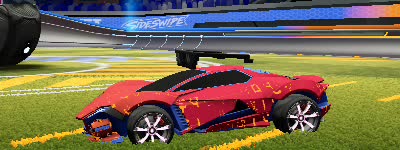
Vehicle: werewolf